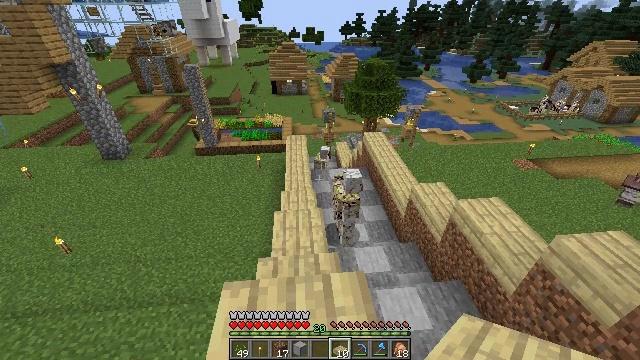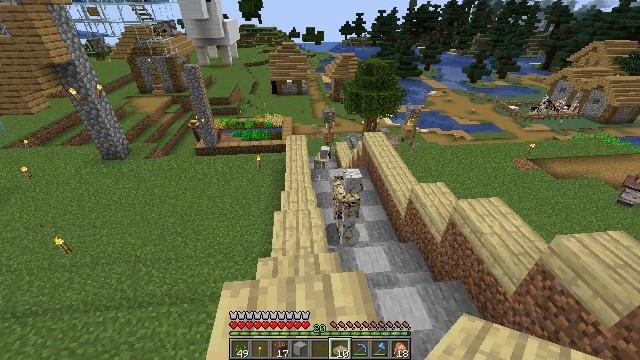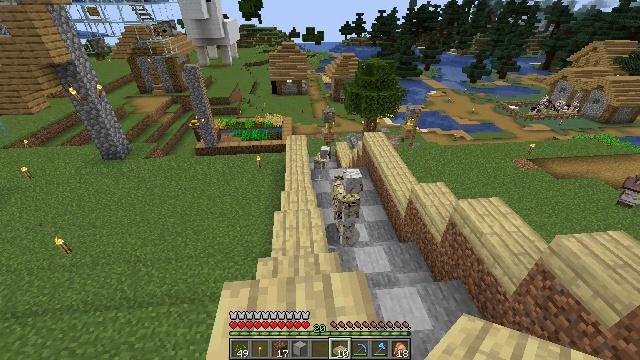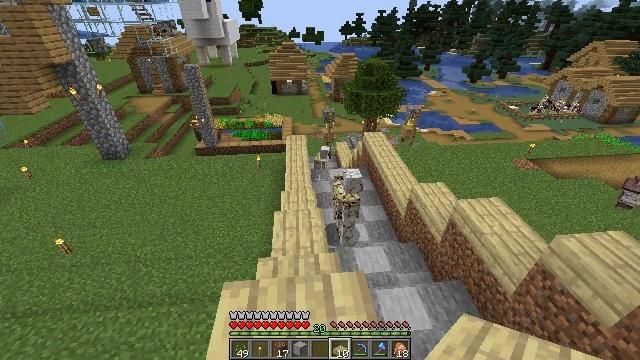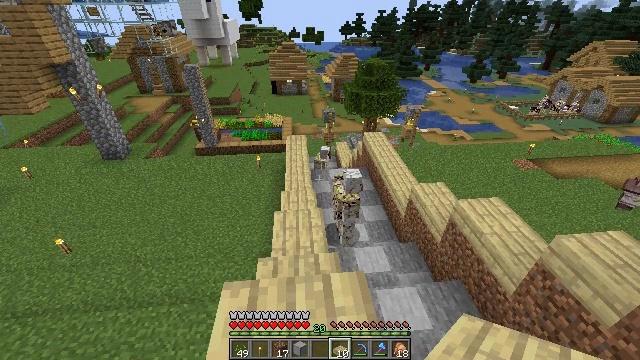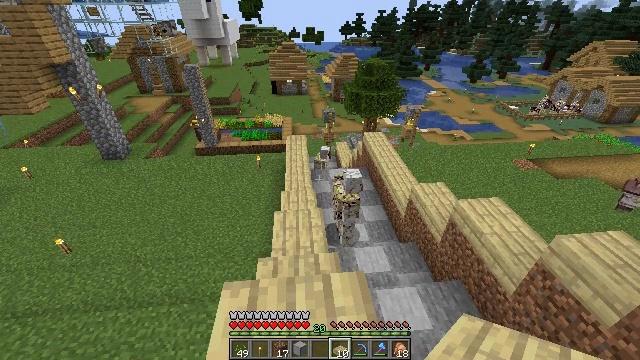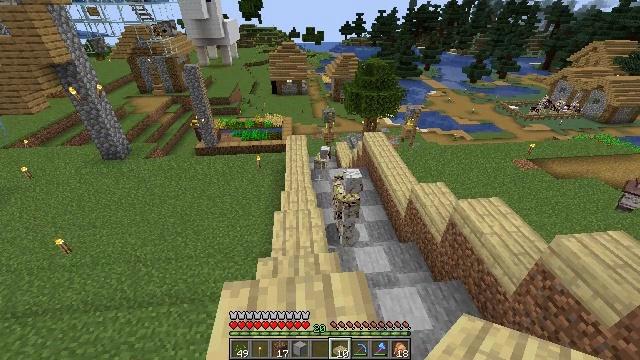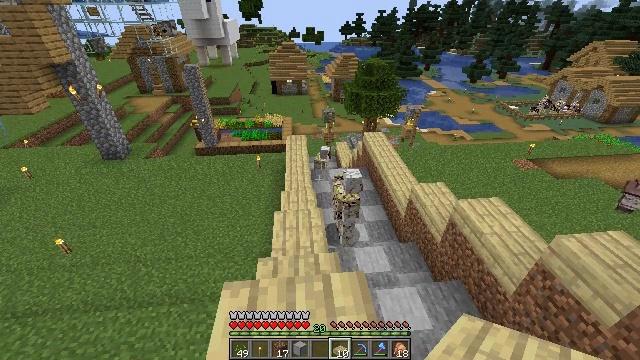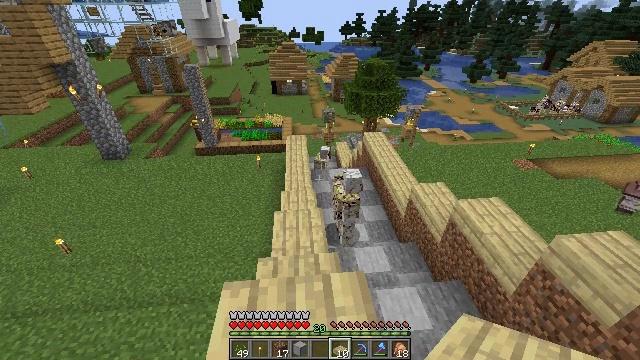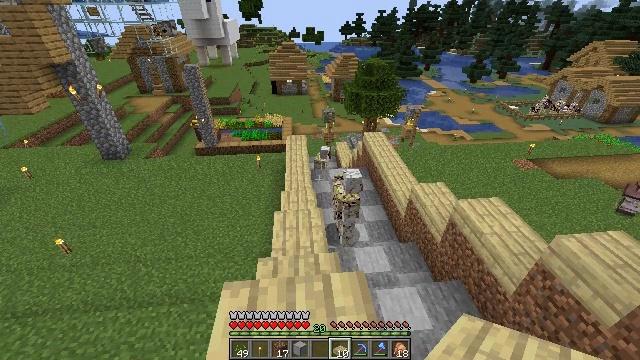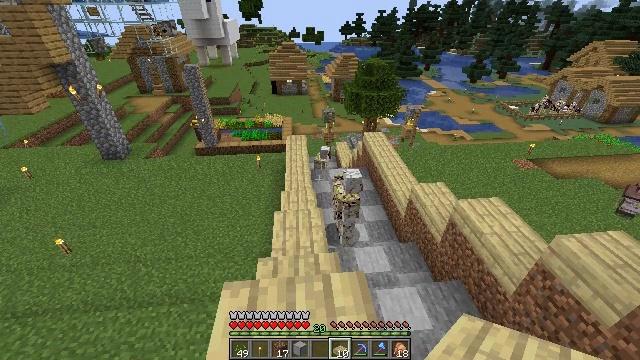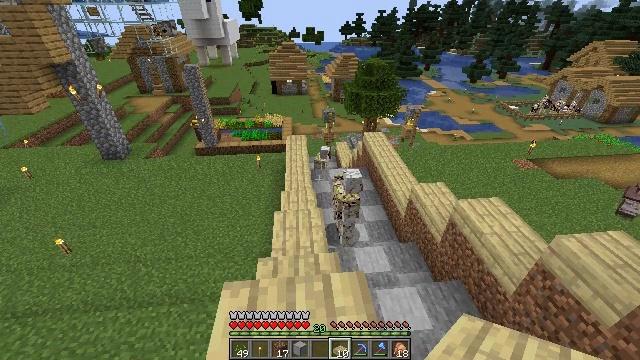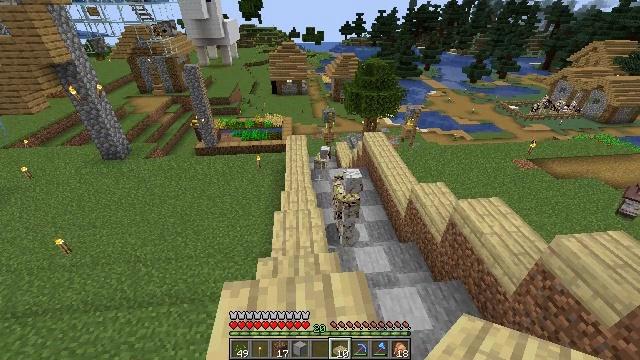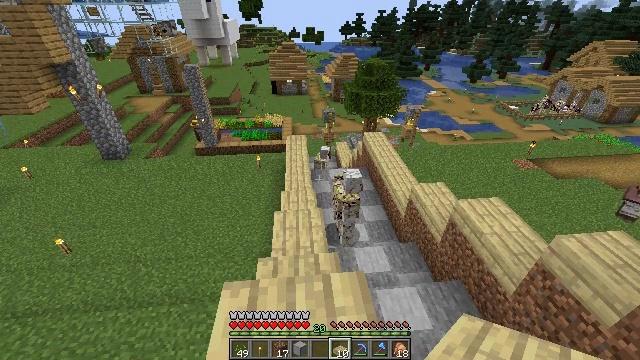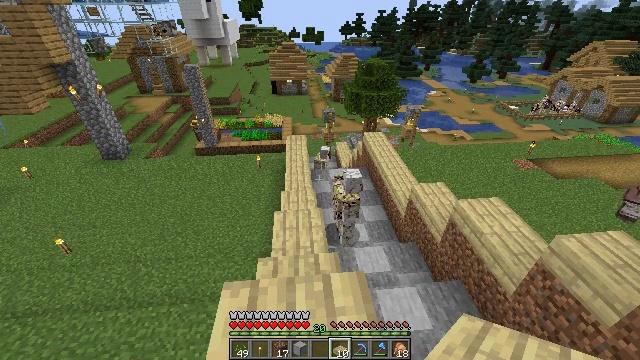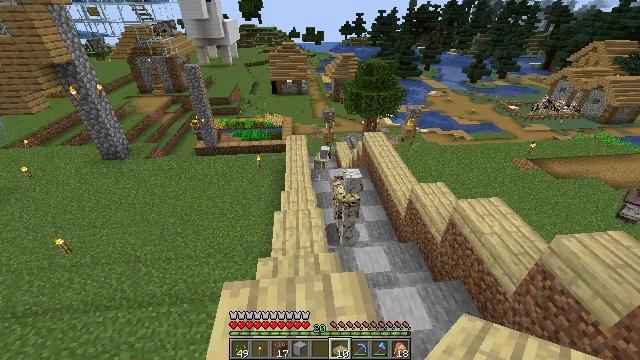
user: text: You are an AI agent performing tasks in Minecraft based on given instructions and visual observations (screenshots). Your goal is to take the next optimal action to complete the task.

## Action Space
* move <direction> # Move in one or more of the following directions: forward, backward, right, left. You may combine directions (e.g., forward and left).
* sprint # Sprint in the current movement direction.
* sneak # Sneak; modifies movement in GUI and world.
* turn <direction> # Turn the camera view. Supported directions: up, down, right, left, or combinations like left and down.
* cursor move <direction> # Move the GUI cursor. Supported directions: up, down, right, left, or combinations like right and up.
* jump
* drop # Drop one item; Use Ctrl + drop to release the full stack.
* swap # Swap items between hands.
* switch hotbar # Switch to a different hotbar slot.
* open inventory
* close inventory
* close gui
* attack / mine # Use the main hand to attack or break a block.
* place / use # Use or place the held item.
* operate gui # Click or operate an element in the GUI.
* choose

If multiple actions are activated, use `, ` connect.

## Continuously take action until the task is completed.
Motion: motion action
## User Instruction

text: craft item air
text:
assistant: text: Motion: no_op
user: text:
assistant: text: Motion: no_op
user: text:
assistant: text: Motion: no_op
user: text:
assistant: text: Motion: no_op
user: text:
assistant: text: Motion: no_op
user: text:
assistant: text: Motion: no_op
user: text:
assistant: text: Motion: no_op
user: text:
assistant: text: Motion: no_op
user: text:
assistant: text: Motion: no_op
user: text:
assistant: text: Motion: no_op
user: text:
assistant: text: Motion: no_op
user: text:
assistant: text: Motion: no_op
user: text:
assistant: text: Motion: no_op
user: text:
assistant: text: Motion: no_op
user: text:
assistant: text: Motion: no_op
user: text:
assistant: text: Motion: no_op
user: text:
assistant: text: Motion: no_op
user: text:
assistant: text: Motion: no_op
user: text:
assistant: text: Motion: no_op
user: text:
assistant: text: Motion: no_op
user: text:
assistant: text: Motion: no_op
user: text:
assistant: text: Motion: no_op
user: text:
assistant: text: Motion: no_op
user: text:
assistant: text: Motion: no_op
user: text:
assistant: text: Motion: no_op
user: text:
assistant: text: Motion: no_op
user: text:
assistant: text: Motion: no_op
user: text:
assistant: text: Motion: no_op
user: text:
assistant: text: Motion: no_op
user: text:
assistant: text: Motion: no_op